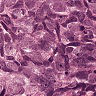
Metastatic tissue present: yes